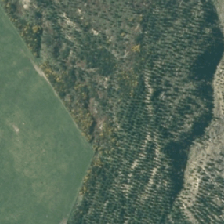
Land cover: harvested_forest